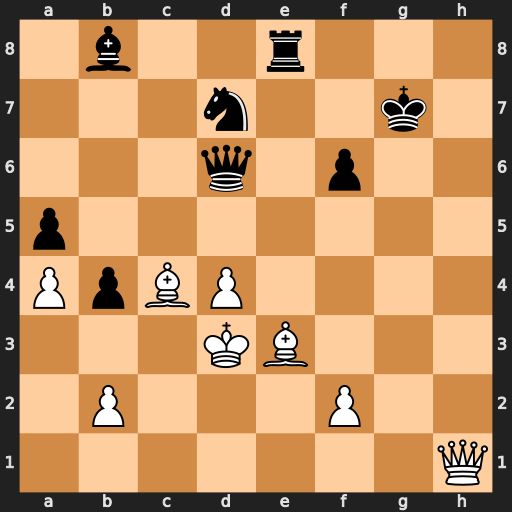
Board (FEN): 1b2r3/3n2k1/3q1p2/p7/PpBP4/3KB3/1P3P2/7Q
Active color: w
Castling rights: -
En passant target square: -
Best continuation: Qh6#